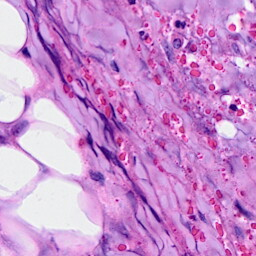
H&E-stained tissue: Breast